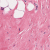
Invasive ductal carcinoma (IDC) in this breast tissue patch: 0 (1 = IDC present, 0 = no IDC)